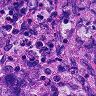
Metastatic tissue present: yes